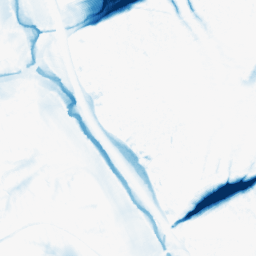
Category: morphological
Decomposition family: morphological
Decomposition parameters: operation: closing
size: 20
Upsampling method: quartic
Upsampling parameters: scale: 2
Upsampling scale: 2